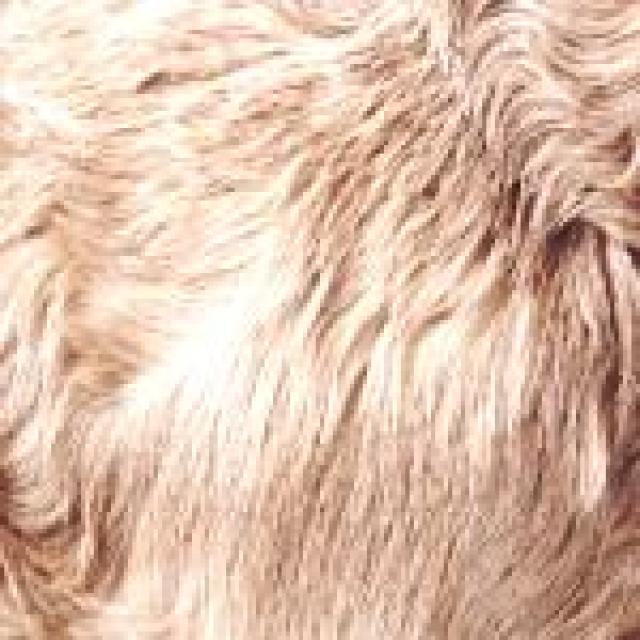
Healthy canine skin — no visible lesions, inflammation, or abnormalities. The skin and coat appear normal.